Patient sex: M
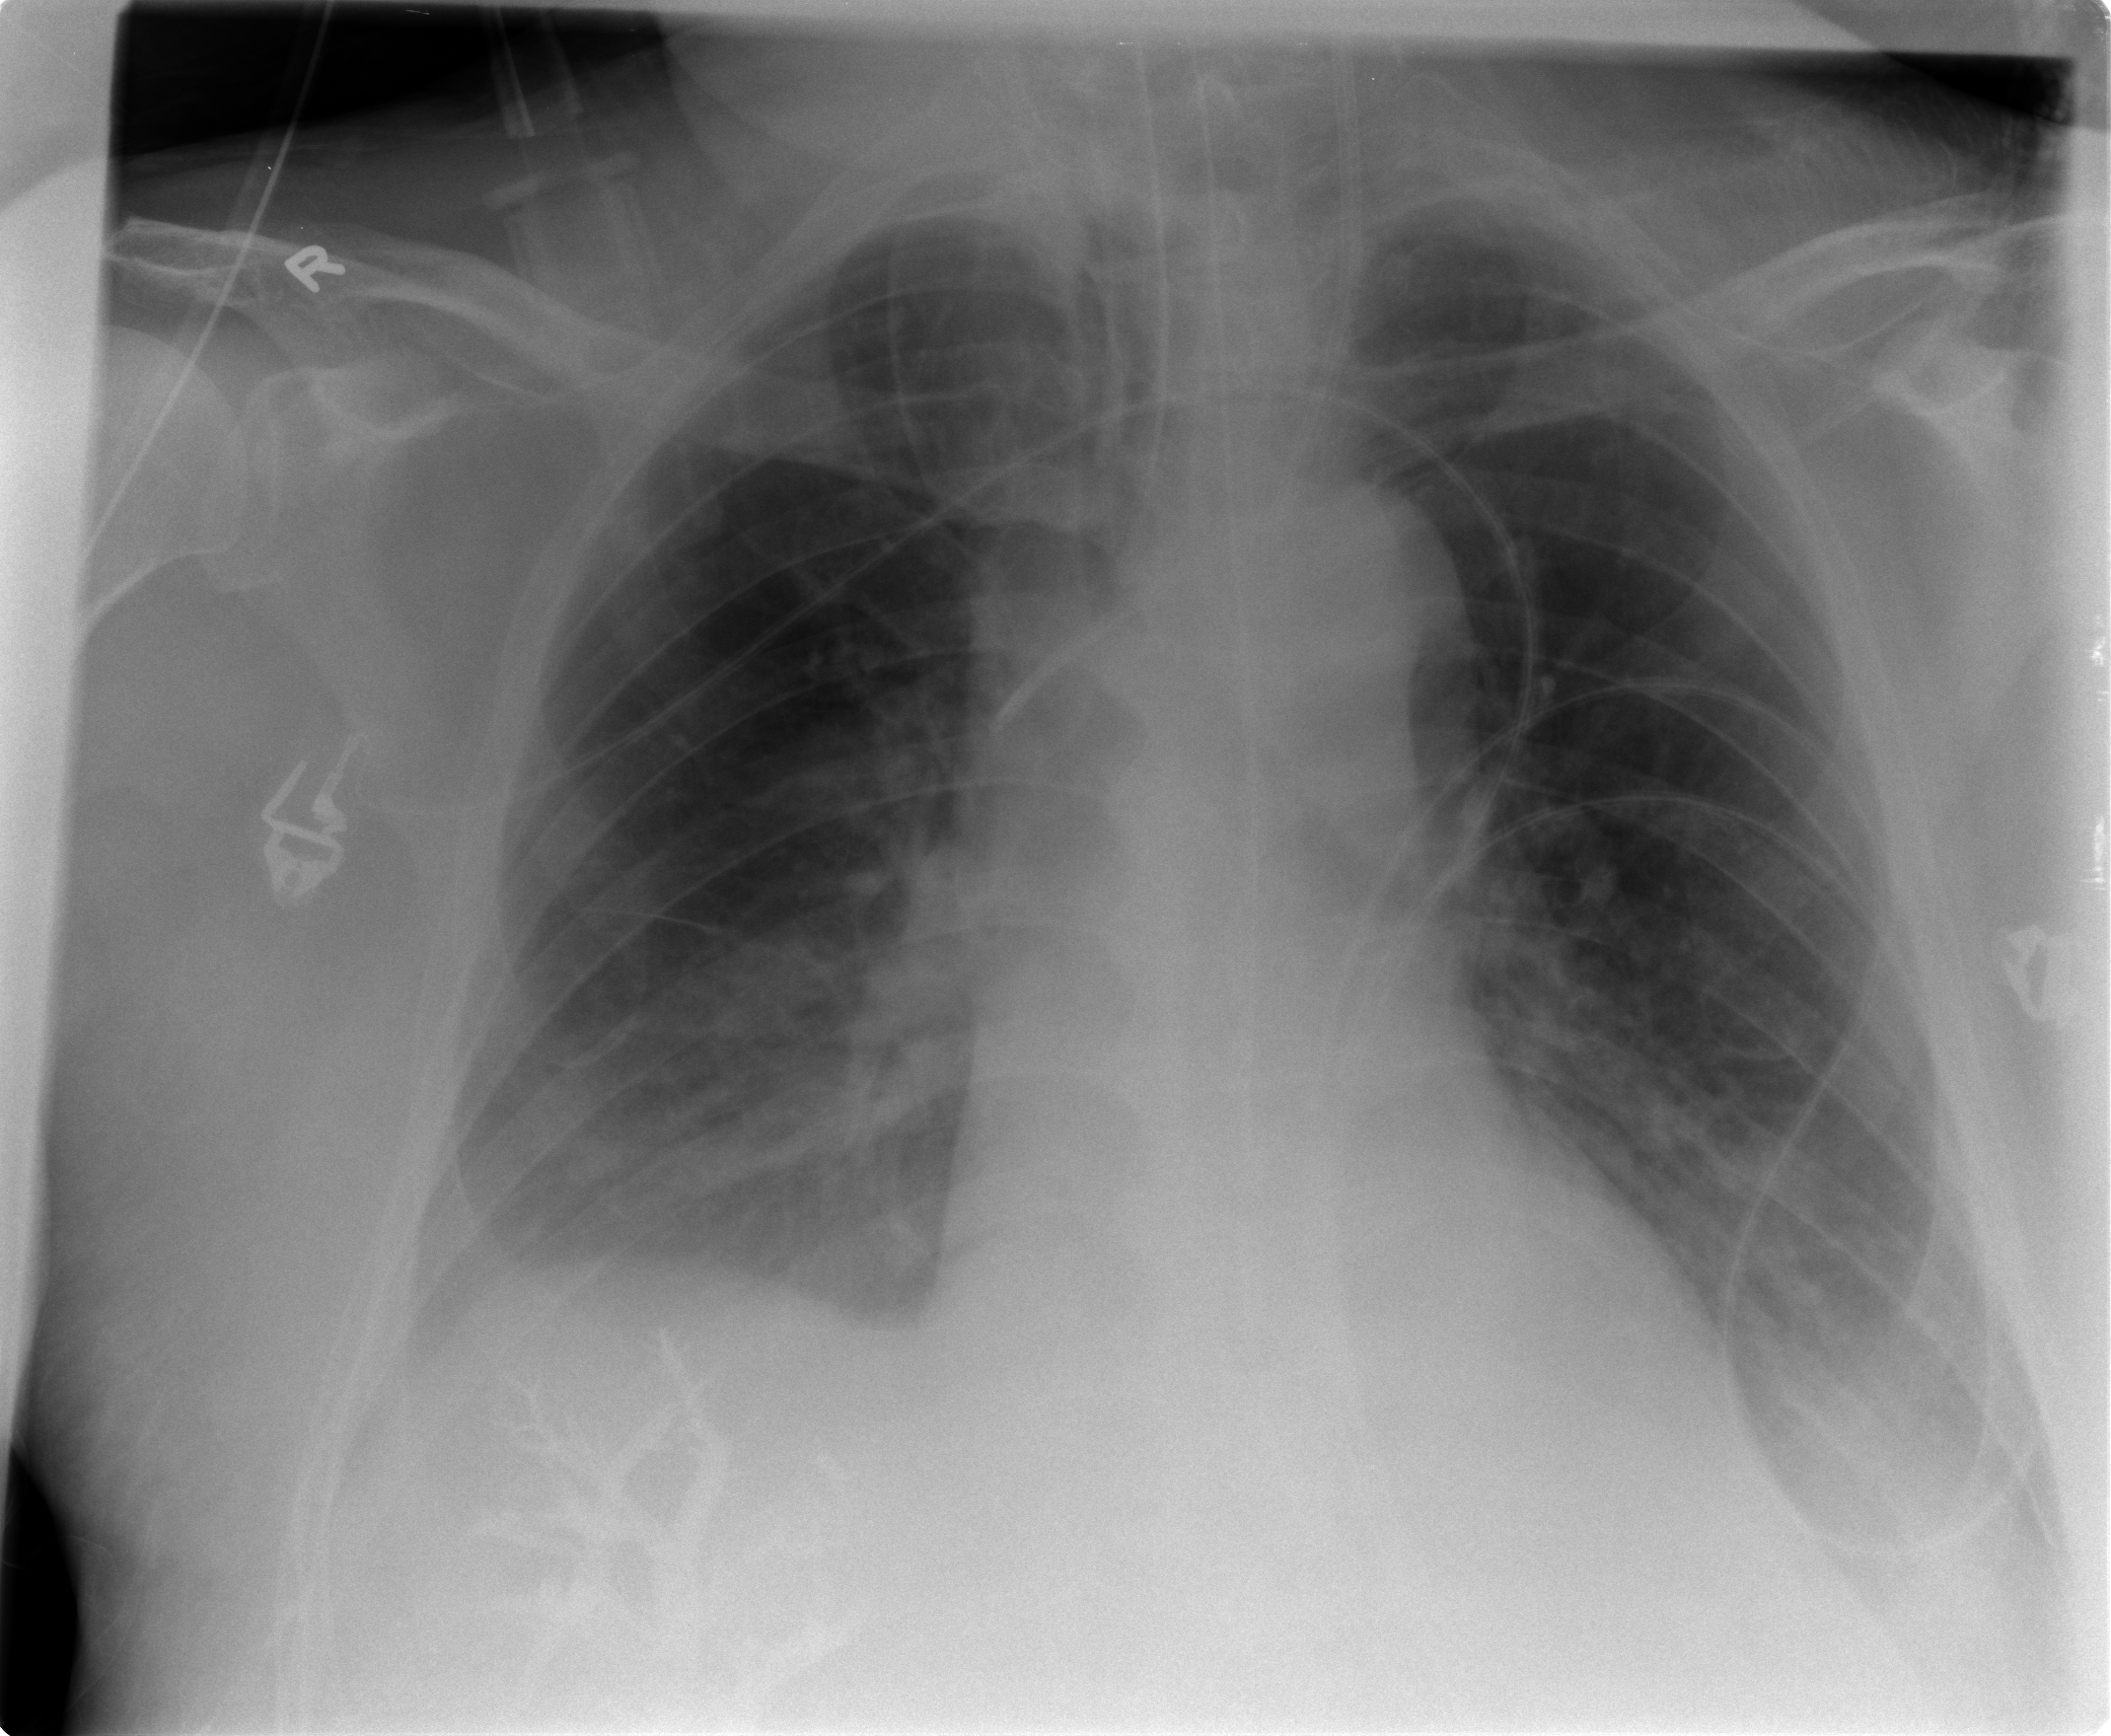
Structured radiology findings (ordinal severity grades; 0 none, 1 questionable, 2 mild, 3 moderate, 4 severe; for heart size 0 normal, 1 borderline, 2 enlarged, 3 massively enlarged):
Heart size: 0
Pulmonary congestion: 2
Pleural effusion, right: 1
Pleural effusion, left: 1
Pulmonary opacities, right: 2
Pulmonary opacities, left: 0
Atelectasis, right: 2
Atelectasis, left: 2